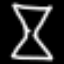
Label: hourglass